Field crop: maize
Growth stage: 2
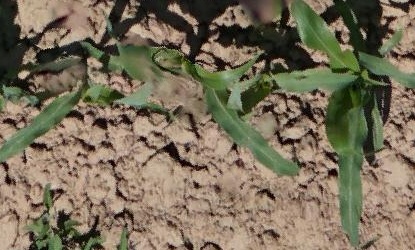
Species: maize